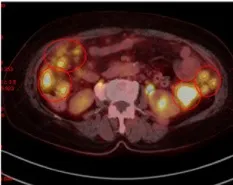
Positron emission tomography. (B-D) Multiple nodular shadows in the abdominopelvic cavity and greater omentum, inhomogeneous thickening of the local peritoneum adjacent to the left colon.
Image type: radiology (pet)